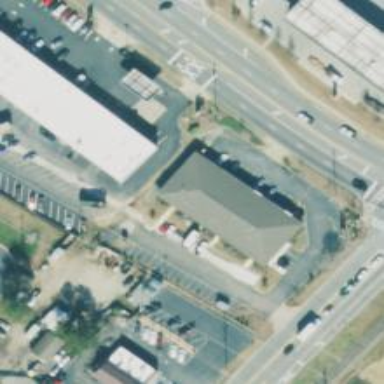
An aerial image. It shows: Building with hipped roof shape.